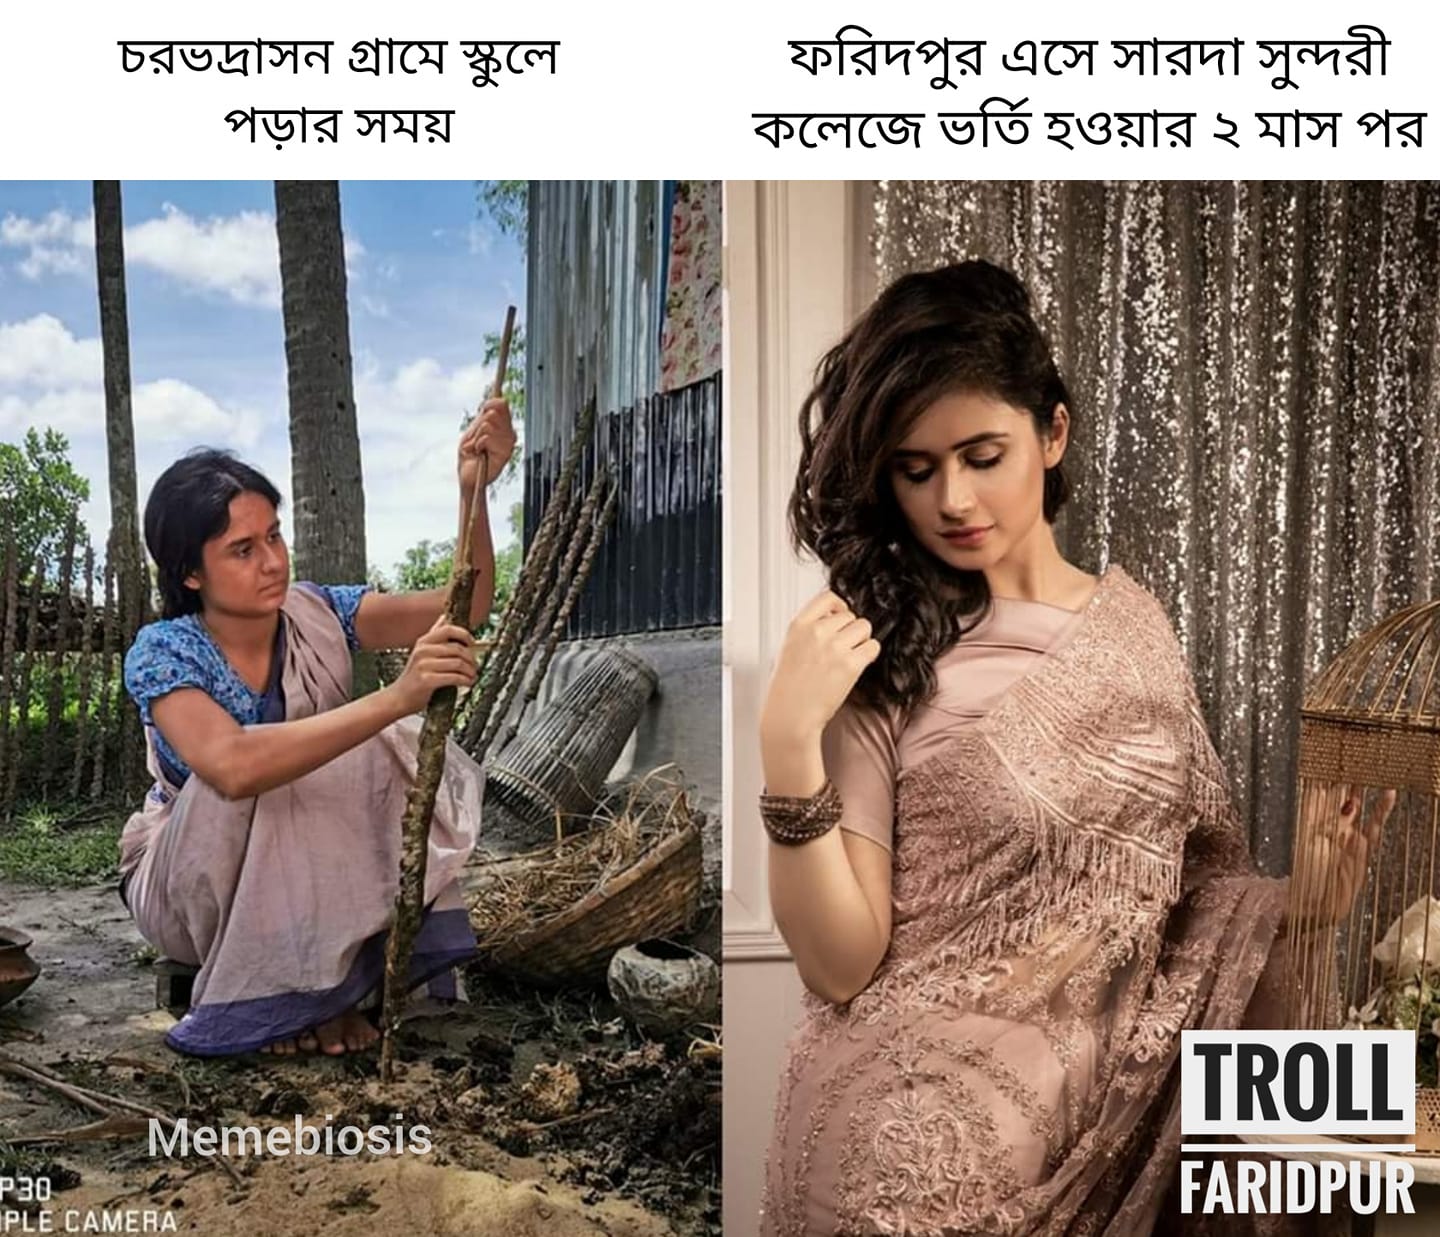
Caption: চরভদ্রাসন গ্রামে স্কুলে পড়ার সময়        ফরিদপুর এসে সারদা সুন্দরী কলেজে ভর্তি হওয়ার ২ মাস পর
Label: hate